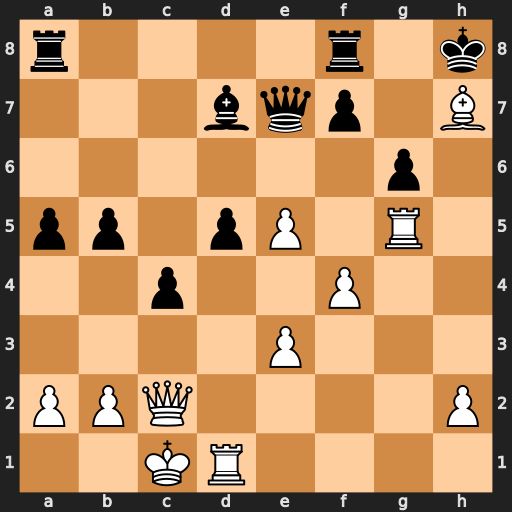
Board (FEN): r4r1k/3bqp1B/6p1/pp1pP1R1/2p2P2/4P3/PPQ4P/2KR4
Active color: w
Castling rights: -
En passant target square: -
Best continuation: Bxg6 fxg6 Qxg6